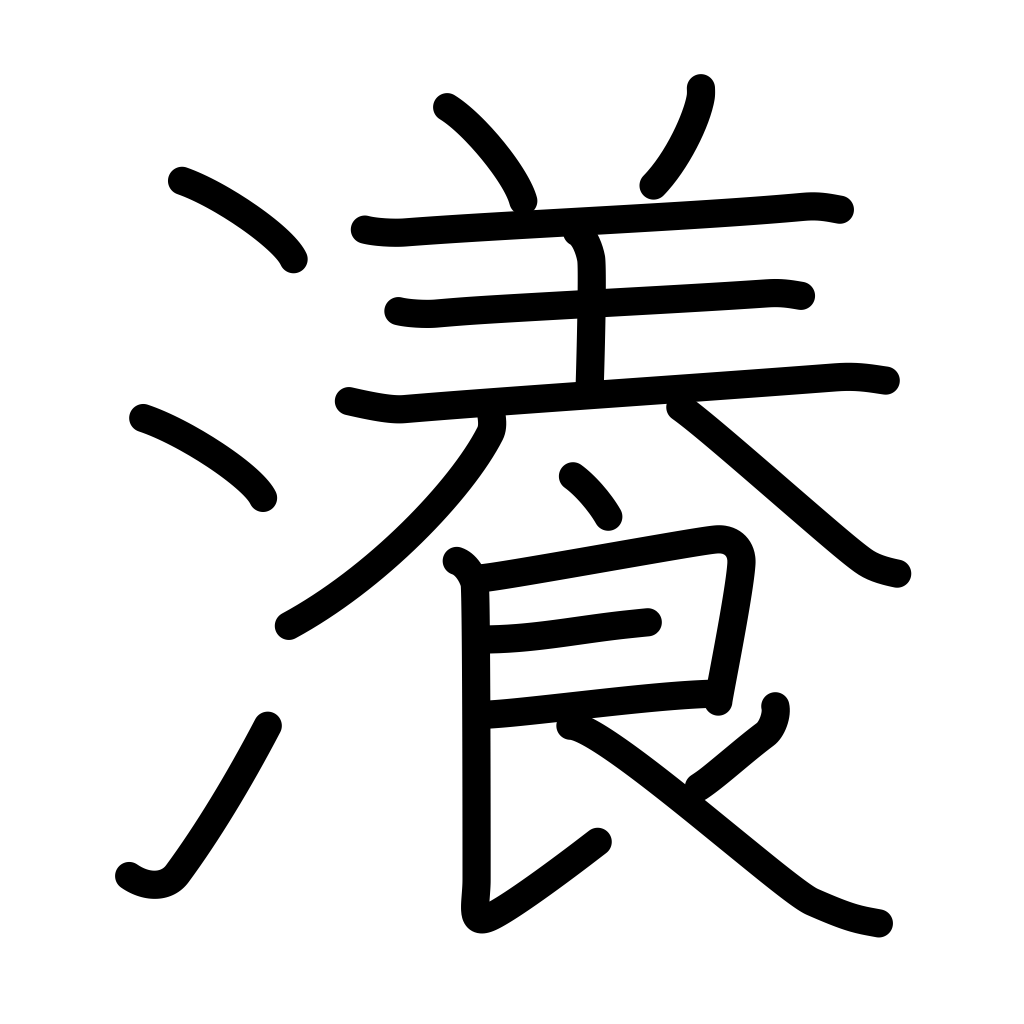
Meaning: drift, flow, overflowing, vast